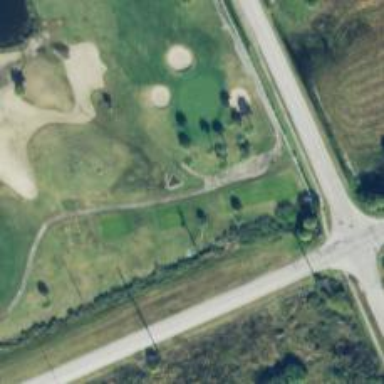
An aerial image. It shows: Path for both roads and golfers.